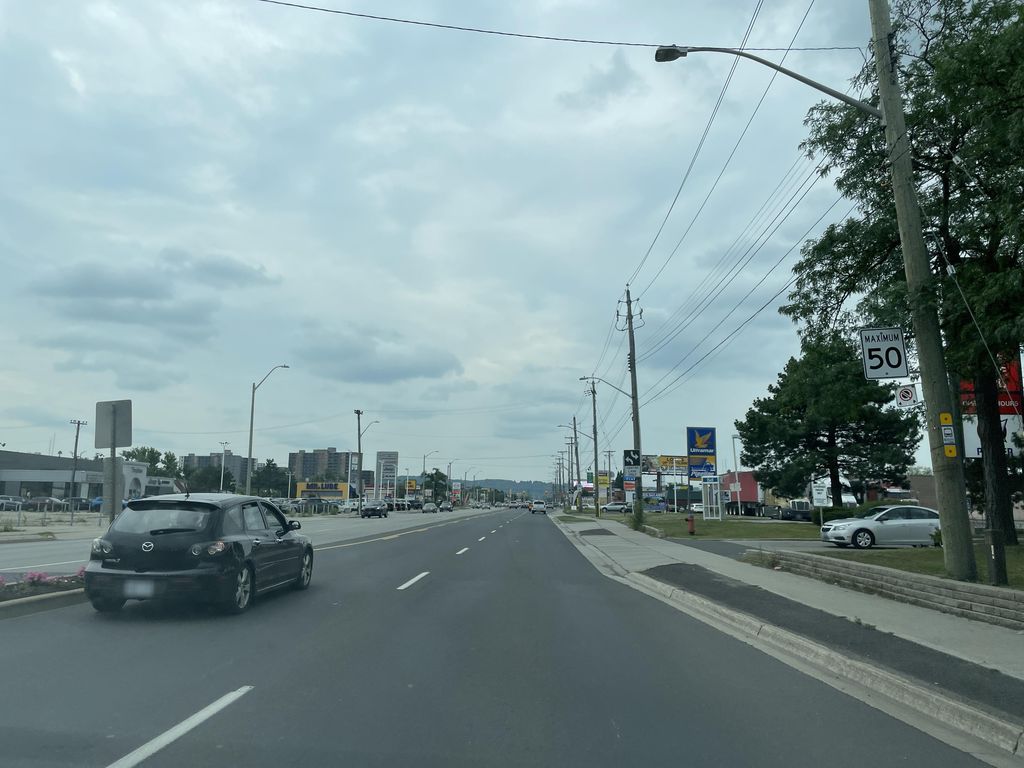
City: hamilton